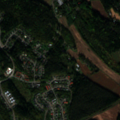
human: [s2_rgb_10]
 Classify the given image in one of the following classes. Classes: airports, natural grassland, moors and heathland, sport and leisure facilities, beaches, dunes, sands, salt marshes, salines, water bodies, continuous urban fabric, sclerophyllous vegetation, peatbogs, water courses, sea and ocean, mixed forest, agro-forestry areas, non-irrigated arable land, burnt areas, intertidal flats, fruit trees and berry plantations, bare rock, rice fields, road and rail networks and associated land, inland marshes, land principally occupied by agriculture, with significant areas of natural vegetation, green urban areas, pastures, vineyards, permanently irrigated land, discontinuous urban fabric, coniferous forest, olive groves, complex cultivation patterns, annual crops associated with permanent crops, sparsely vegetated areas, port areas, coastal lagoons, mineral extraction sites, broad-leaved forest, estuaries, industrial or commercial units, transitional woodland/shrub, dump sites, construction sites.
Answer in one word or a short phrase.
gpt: discontinuous urban fabric, green urban areas, land principally occupied by agriculture, with significant areas of natural vegetation, coniferous forest, mixed forest